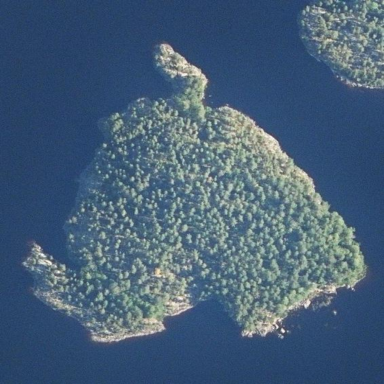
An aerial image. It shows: Islet.